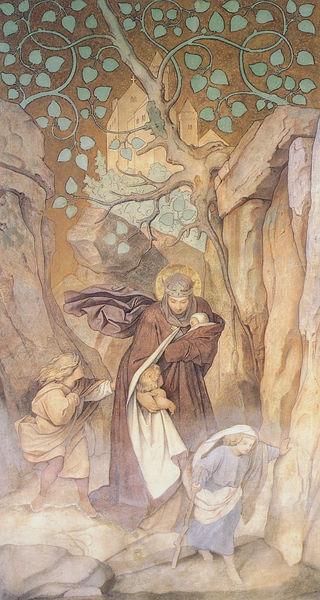
Titel: Fresken der Elisabethgalerie
Künstler: Moritz Schwind
Standort: Eisenach, Wartburg (EU - D - Thüringen)
Schlagwörter: baum, blätter, felsen, gemälde, schatten, umhang, weiß, gelb, grün, stadt, braun, fenster, frau, kleider, licht, nacht, dach, weg, malerei, steine, tragen, zweige, kirche, mantel, gewänder, mutter, krone, kinder, stock, kopfbedeckung, laufen, gipfel, schlucht, baby, burg, kloster, kreuz, fliehen, heiligenschein, umhänge, verstecken